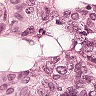
Metastatic tissue present: yes